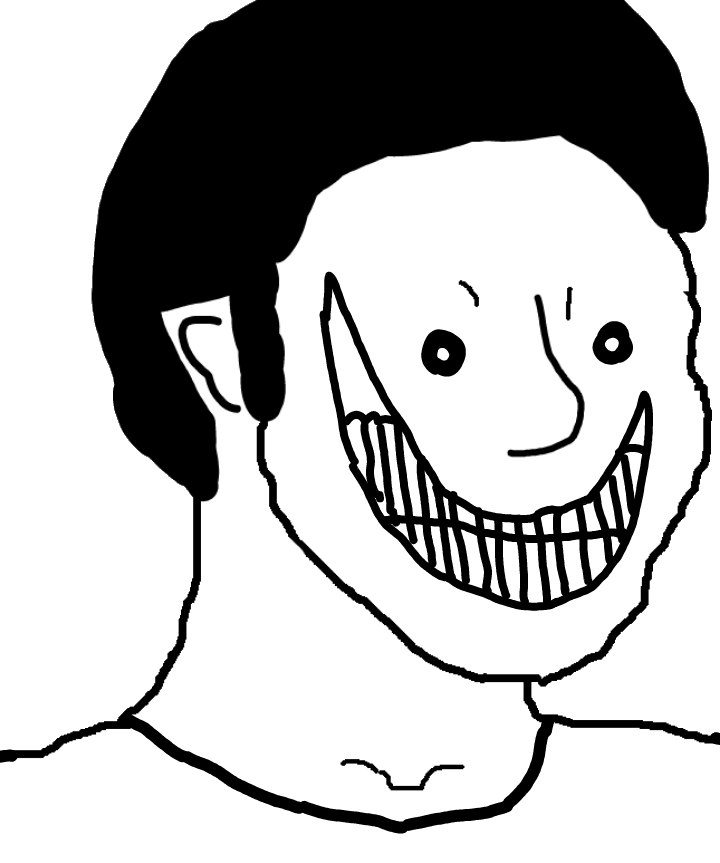
Label: 5_Oomer